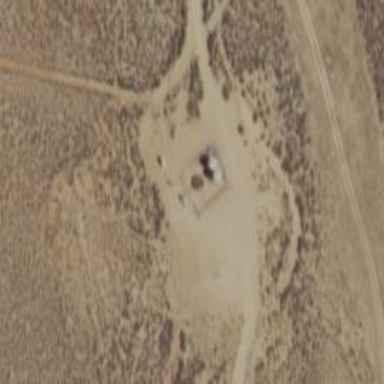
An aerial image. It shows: Storage tank with man-made structure.